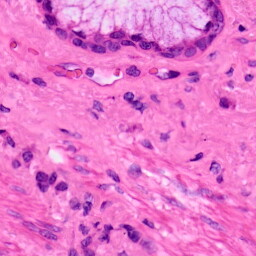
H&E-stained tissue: Lung